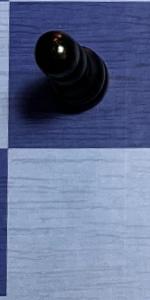
Label: Empty